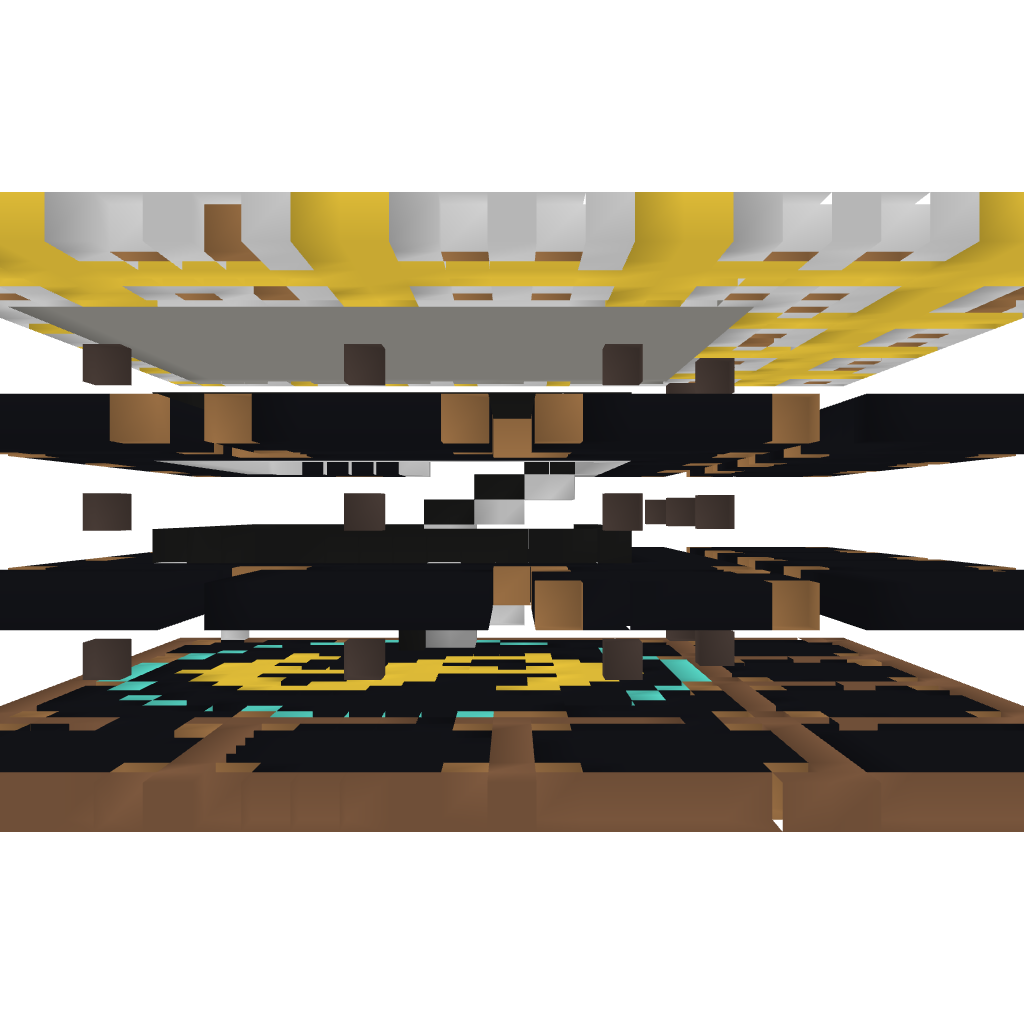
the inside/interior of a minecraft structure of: Donator Room